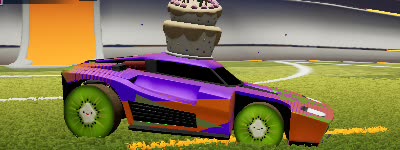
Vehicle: breakout